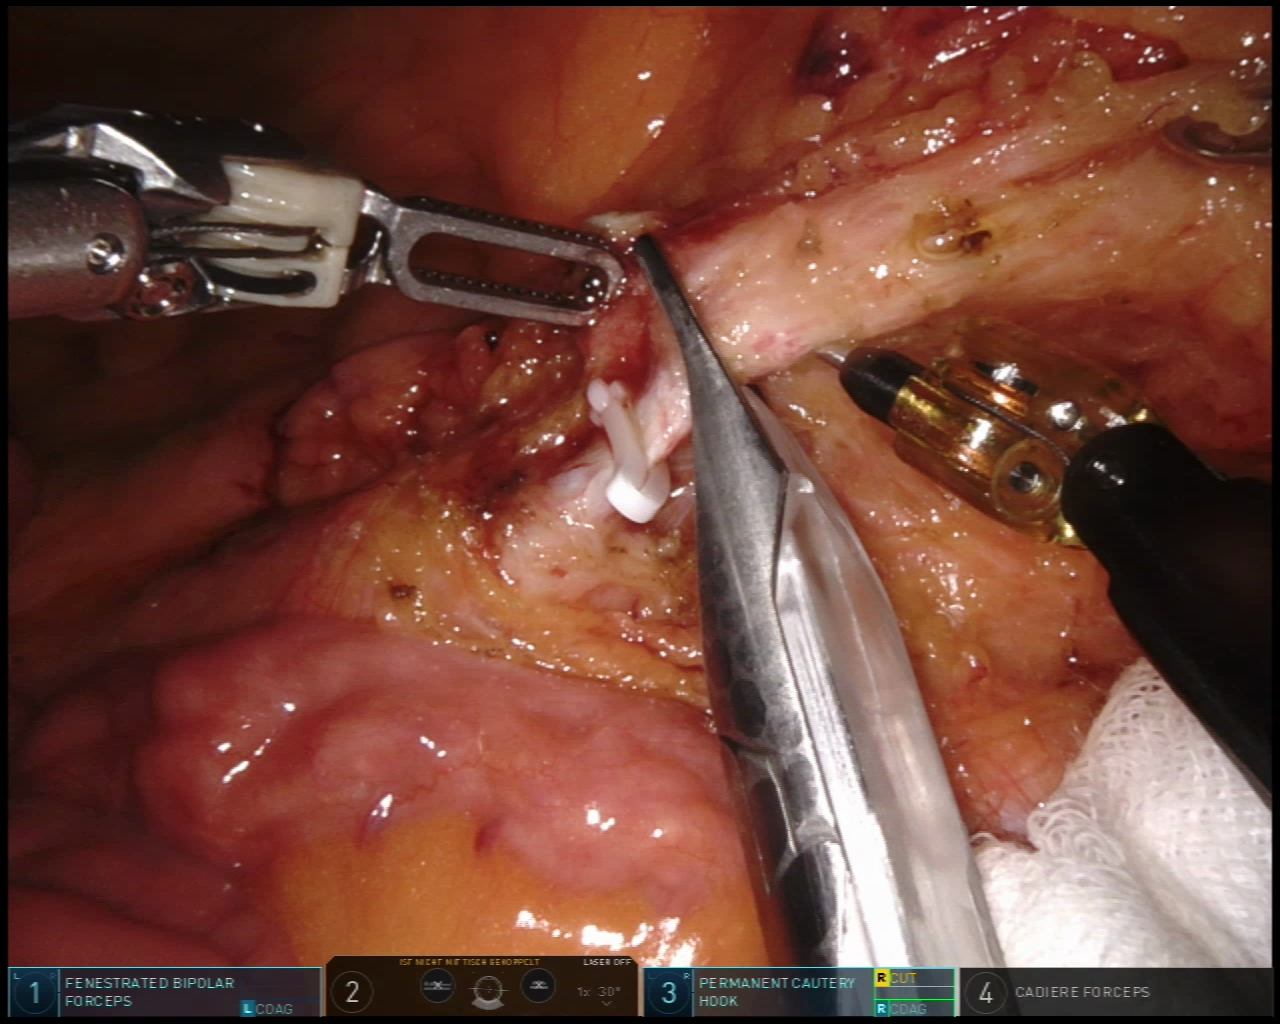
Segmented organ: inferior_mesenteric_artery
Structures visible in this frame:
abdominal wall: no
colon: no
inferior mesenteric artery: yes
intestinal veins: no
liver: no
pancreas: no
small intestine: yes
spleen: no
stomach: no
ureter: no
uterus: no
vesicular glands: no